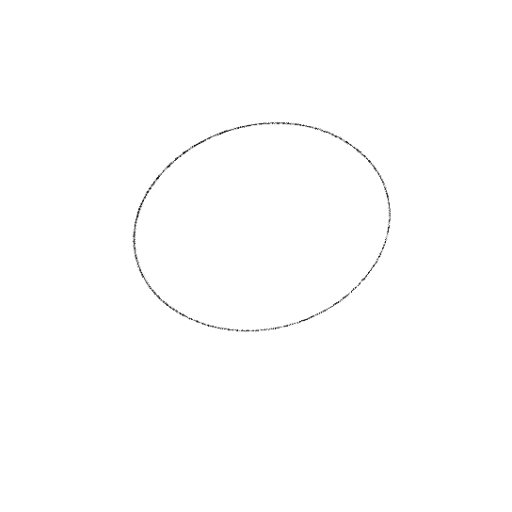
Crossing number: 0